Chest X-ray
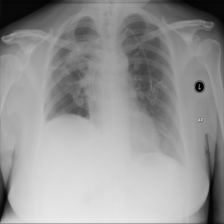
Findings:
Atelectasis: negative
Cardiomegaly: negative
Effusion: positive
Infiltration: negative
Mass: positive
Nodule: negative
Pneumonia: negative
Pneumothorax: negative
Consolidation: positive
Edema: negative
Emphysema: negative
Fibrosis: positive
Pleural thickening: negative
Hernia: negative